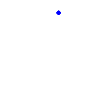
Particle: kaon